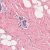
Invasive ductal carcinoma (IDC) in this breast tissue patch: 0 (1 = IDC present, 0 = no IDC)